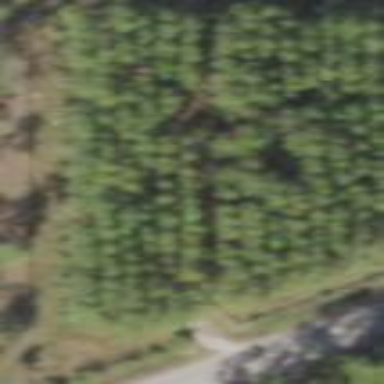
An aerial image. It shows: Forest area predominantly covered with needle-leaved trees.